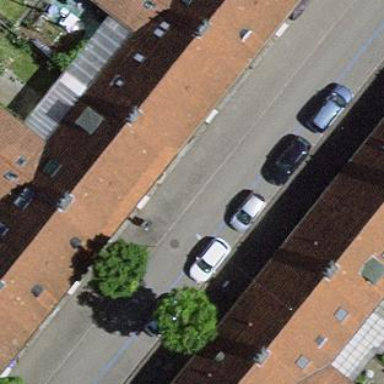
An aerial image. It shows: Terrace building.